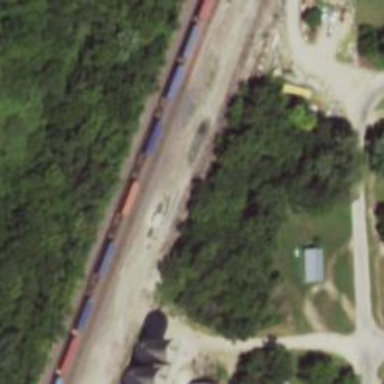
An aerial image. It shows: Railroad crossover.